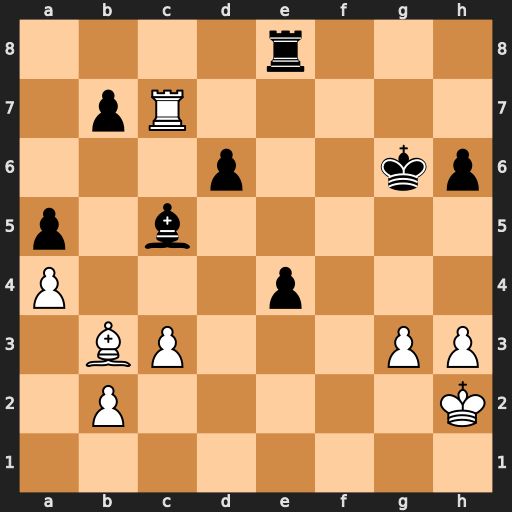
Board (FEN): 4r3/1pR5/3p2kp/p1b5/P3p3/1BP3PP/1P5K/8
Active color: w
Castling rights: -
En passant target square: -
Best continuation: Bf7+ Kf6 Bxe8